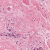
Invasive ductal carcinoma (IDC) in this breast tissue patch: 0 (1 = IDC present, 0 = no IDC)